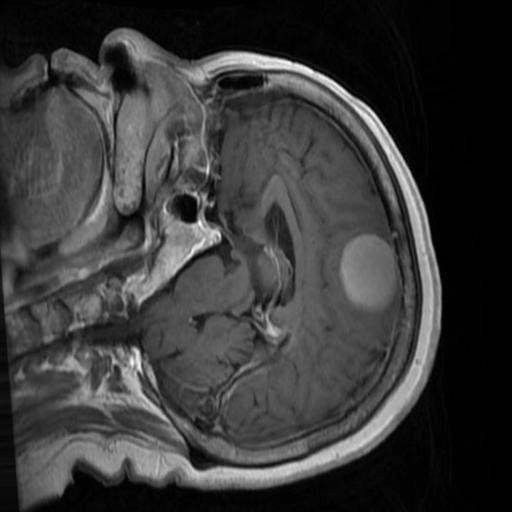
Label: brain_menin